Field crop: maize
Growth stage: 2
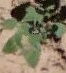
Species: chenopodium